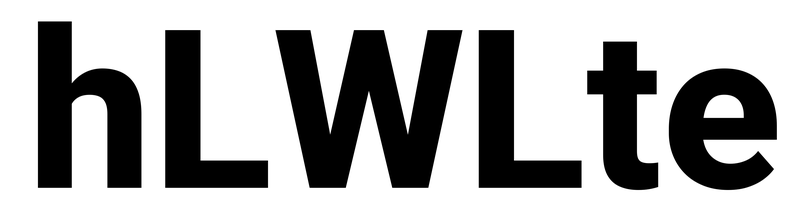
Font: Roboto_ExtraBold